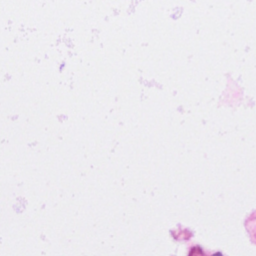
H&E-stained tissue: Breast